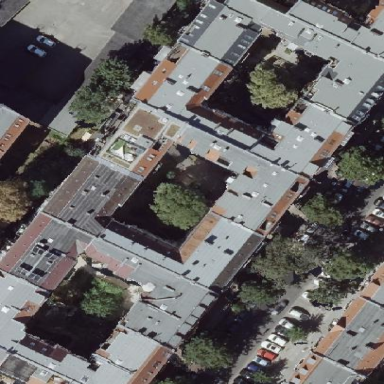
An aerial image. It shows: Unique apartment building with quadruple saltbox roof shape.